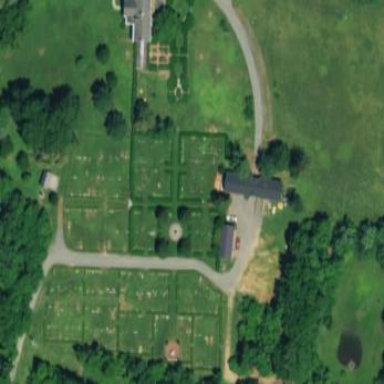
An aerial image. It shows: Grave yard.